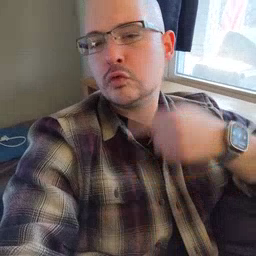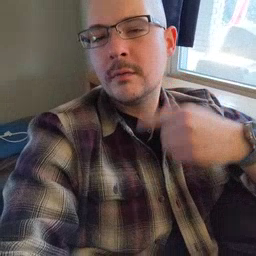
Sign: giraffe